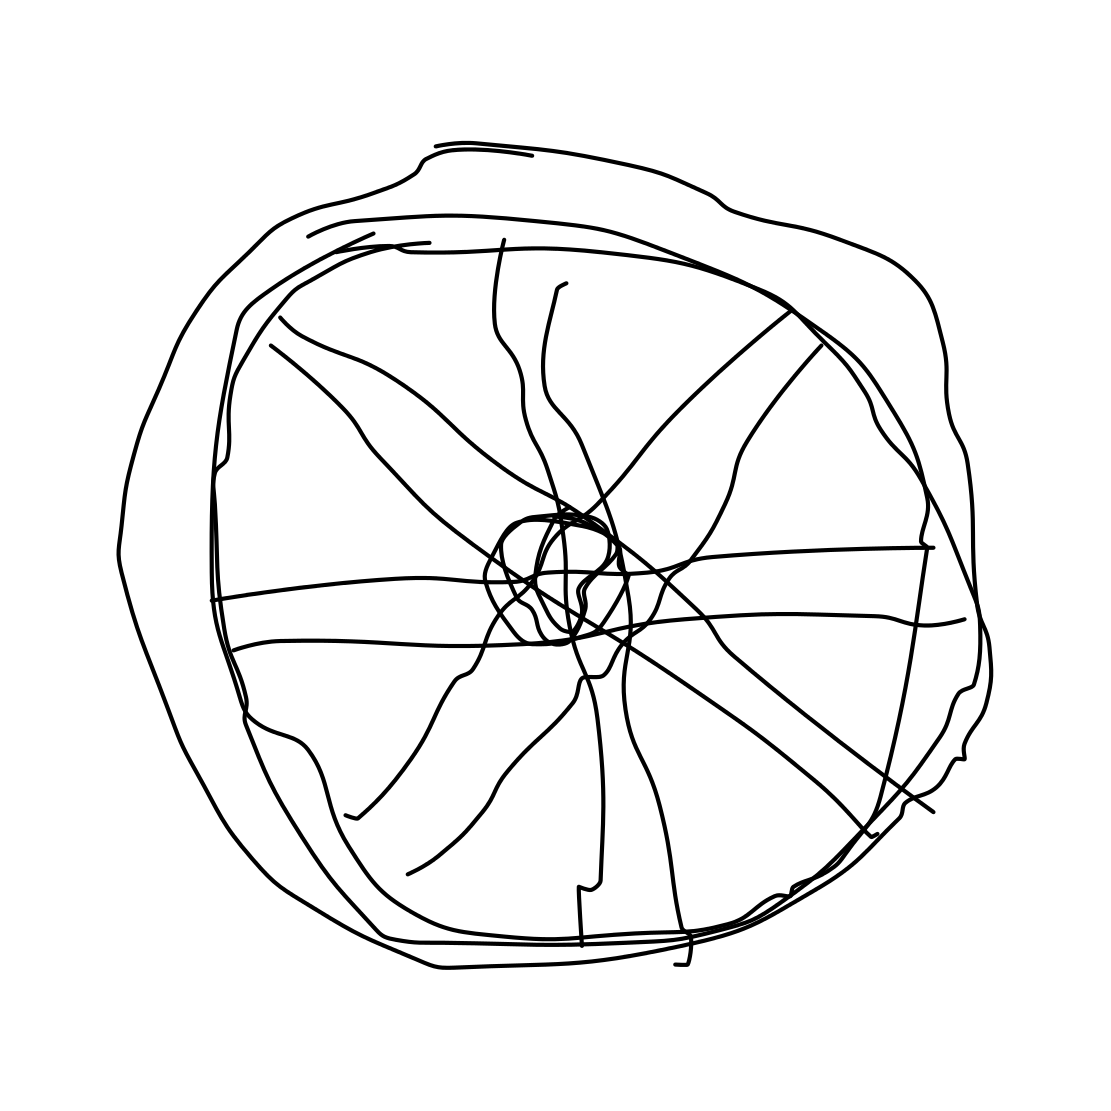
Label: wheel